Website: bh-photo
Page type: receipt
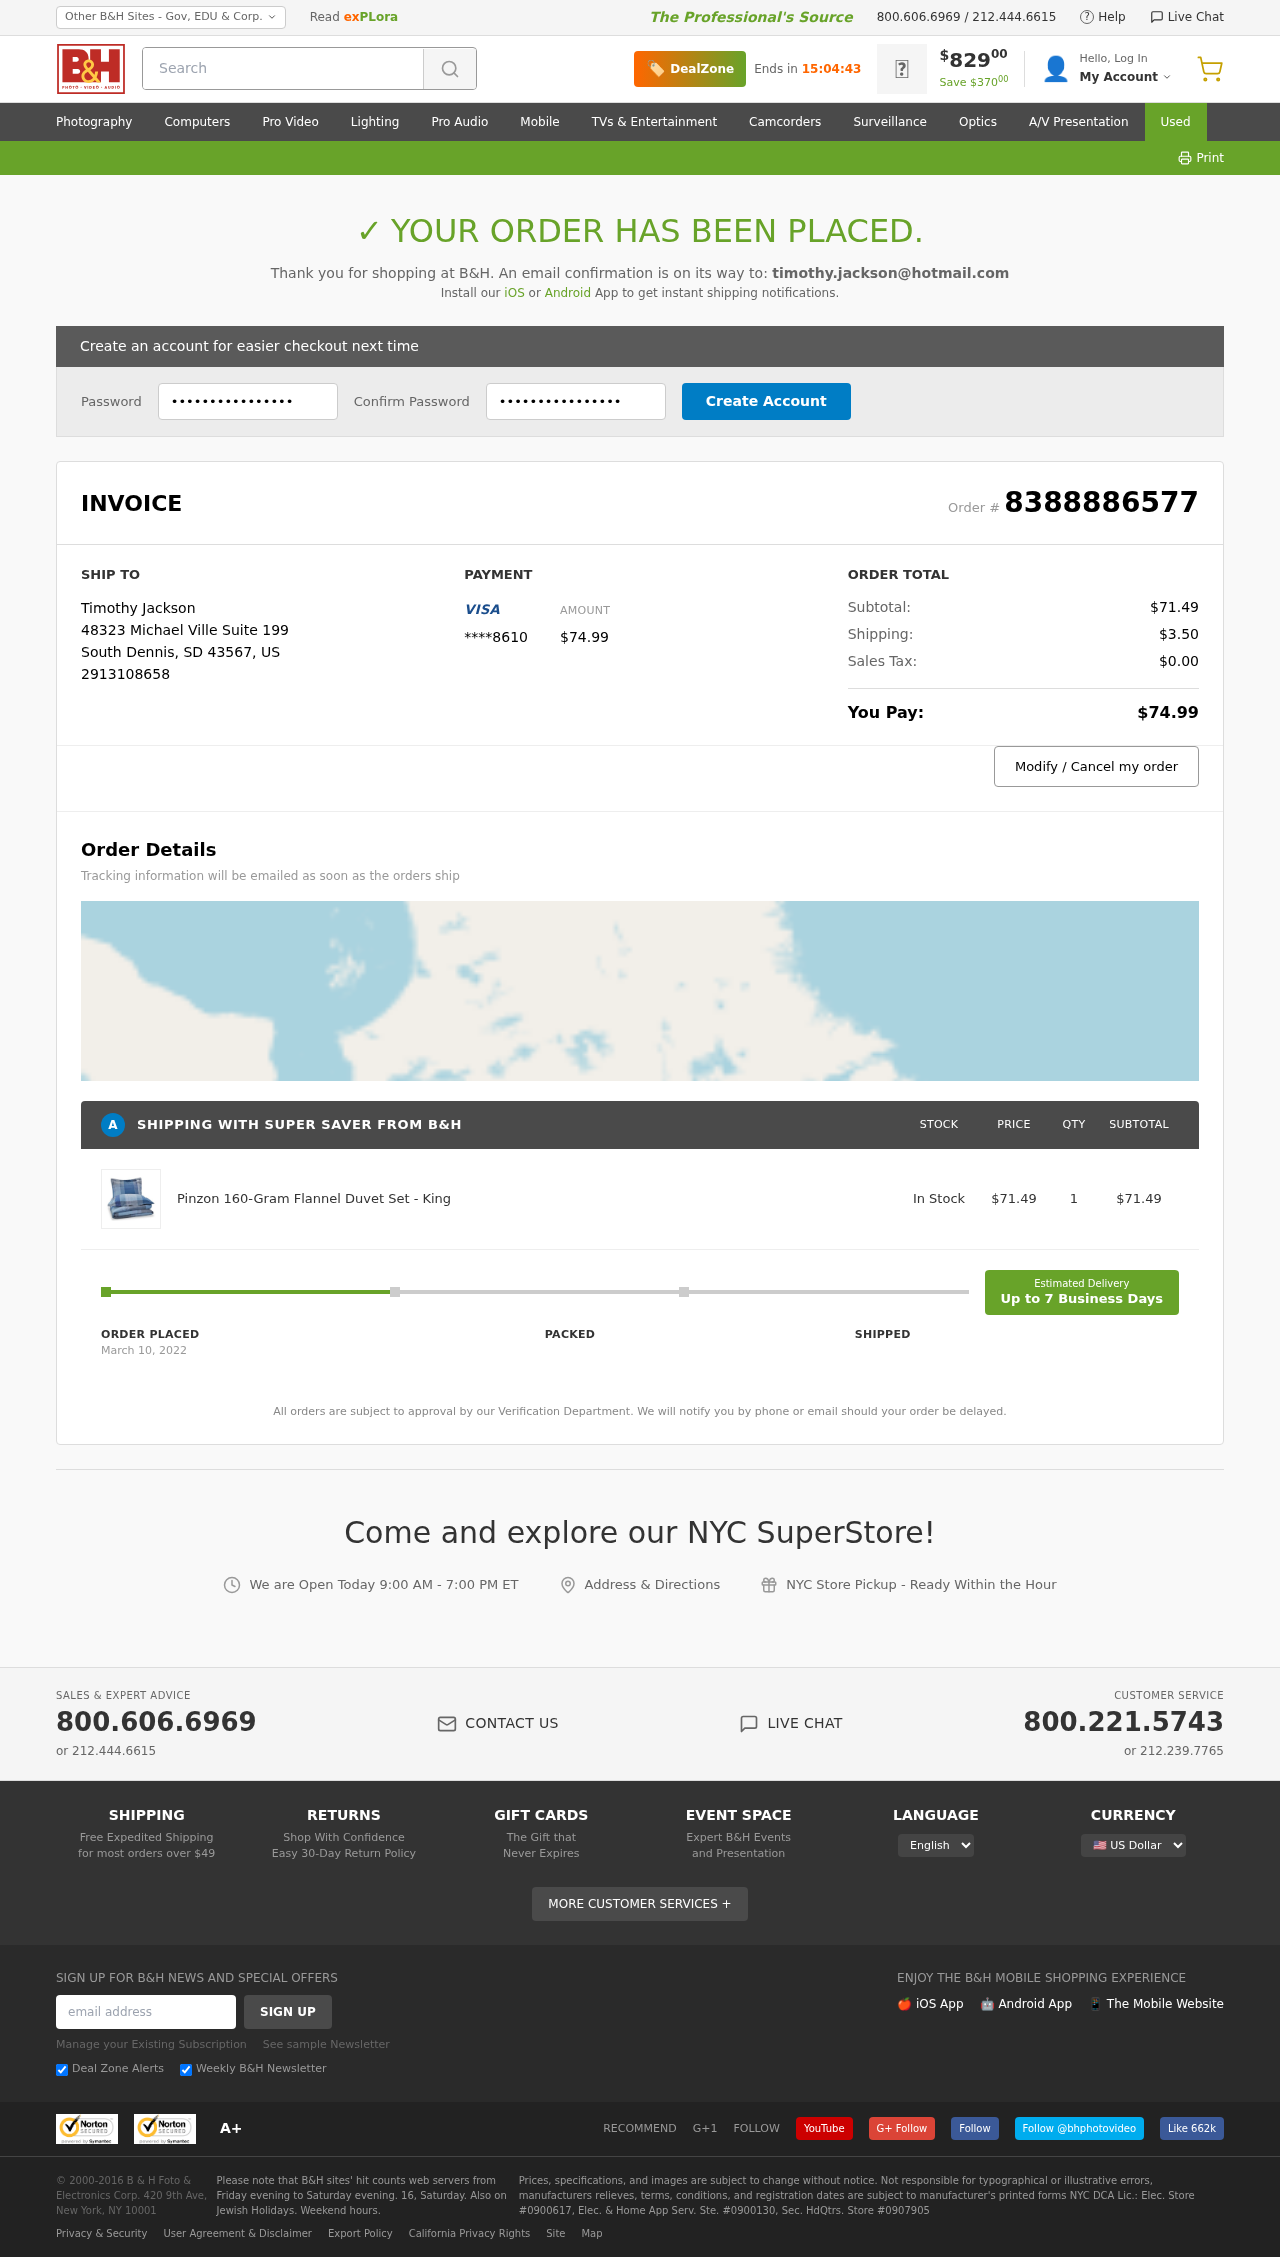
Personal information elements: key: PII_CARD_LAST4
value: ****8610
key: PII_CITY
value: South Dennis
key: PII_COUNTRY_CODE
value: US
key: PII_EMAIL
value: timothy.jackson@hotmail.com
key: PII_FULLNAME
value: Timothy Jackson
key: PII_PHONE
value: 2913108658
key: PII_POSTCODE
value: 43567
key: PII_STATE_ABBR
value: SD
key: PII_STREET
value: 48323 Michael Ville Suite 199
Product elements: key: PRODUCT1_NAME
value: Pinzon 160-Gram Flannel Duvet Set - King
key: PRODUCT1_PRICE
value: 71.49
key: PRODUCT1_QUANTITY
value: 1
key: PRODUCT1_SUBTOTAL
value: $71.49
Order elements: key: ORDER_ID
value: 8388886577
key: ORDER_TOTAL
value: $74.99
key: ORDER_SUBTOTAL
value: $71.49
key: ORDER_SHIPPING_COST
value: $3.50
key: ORDER_TAX
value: $0.00
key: ORDER_DATE
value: March 10, 2022
Search elements: key: HEADER_SEARCH
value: Search